Question: I currently trying to switch my android maven project over to gradle. Currently everything is building fine but i am having trouble with autocomplete and using any shorts cuts. Its really slowing down development.
I am pretty sure its something to do with my build path i notice there is no android.jar in my build path
'''
buildscript {
repositories {
mavenCentral()
}
dependencies {
classpath 'com.android.tools.build:gradle:0.10.+'
}
}
apply plugin: 'android'
repositories {
mavenCentral()
}
dependencies {
compile files('libs/android-support-v4.jar')
compile ('com.github.chrisbanes.actionbarpulltorefresh:extra-abs:+')
compile ('org.codehaus.jackson:jackson-core-asl:1.9.13')
compile ('org.codehaus.jackson:jackson-mapper-asl:1.9.13')
compile ('org.springframework.android:spring-android-core:1.0.1.RELEASE')
compile ('org.springframework.android:spring-android-rest-template:1.0.1.RELEASE')
}
android {
buildToolsVersion "19.0"
compileSdkVersion 19
sourceSets {
main {
manifest.srcFile 'AndroidManifest.xml'
java.srcDirs = ['src']
resources.srcDirs = ['src']
aidl.srcDirs = ['src']
renderscript.srcDirs = ['src']
res.srcDirs = ['res']
assets.srcDirs = ['assets']
}
dexOptions {
preDexLibraries = false
}
packagingOptions {
exclude 'META-INF/DEPENDENCIES'
exclude 'META-INF/LICENSE'
exclude 'META-INF/LICENSE.txt'
exclude 'META-INF/license.txt'
exclude 'META-INF/NOTICE'
exclude 'META-INF/NOTICE.txt'
exclude 'META-INF/notice.txt'
exclude 'META-INF/ASL2.0'
}
instrumentTest.setRoot('tests')
}
signingConfigs {
debug {
storeFile file("C:/Users/..../.android/debug.keystore")
storePassword "...."
keyAlias "......"
keyPassword "...."
}
release {
storeFile file("C:/Users/..../.android/release.keystore")
storePassword "....."
keyAlias "....."
keyPassword "....."
}
}
buildTypes {
debug {
signingConfig signingConfigs.debug
}
release {
signingConfig signingConfigs.release
}
}
task wrapper(type: Wrapper) {
gradleVersion = '1.12'
}
}
'''

My project set up and i have installed nodeeclipse and enide gradle editor in my eclipse workspace
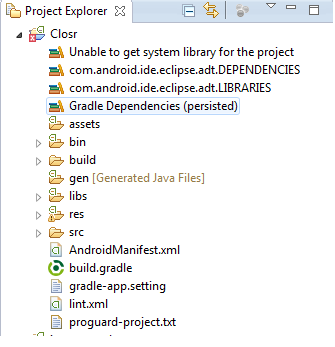
Answer: I'd suggest you use eclipse, and instead use <URL>. It really is a superior tool, with a very strong Android/Gradle integration.